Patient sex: M
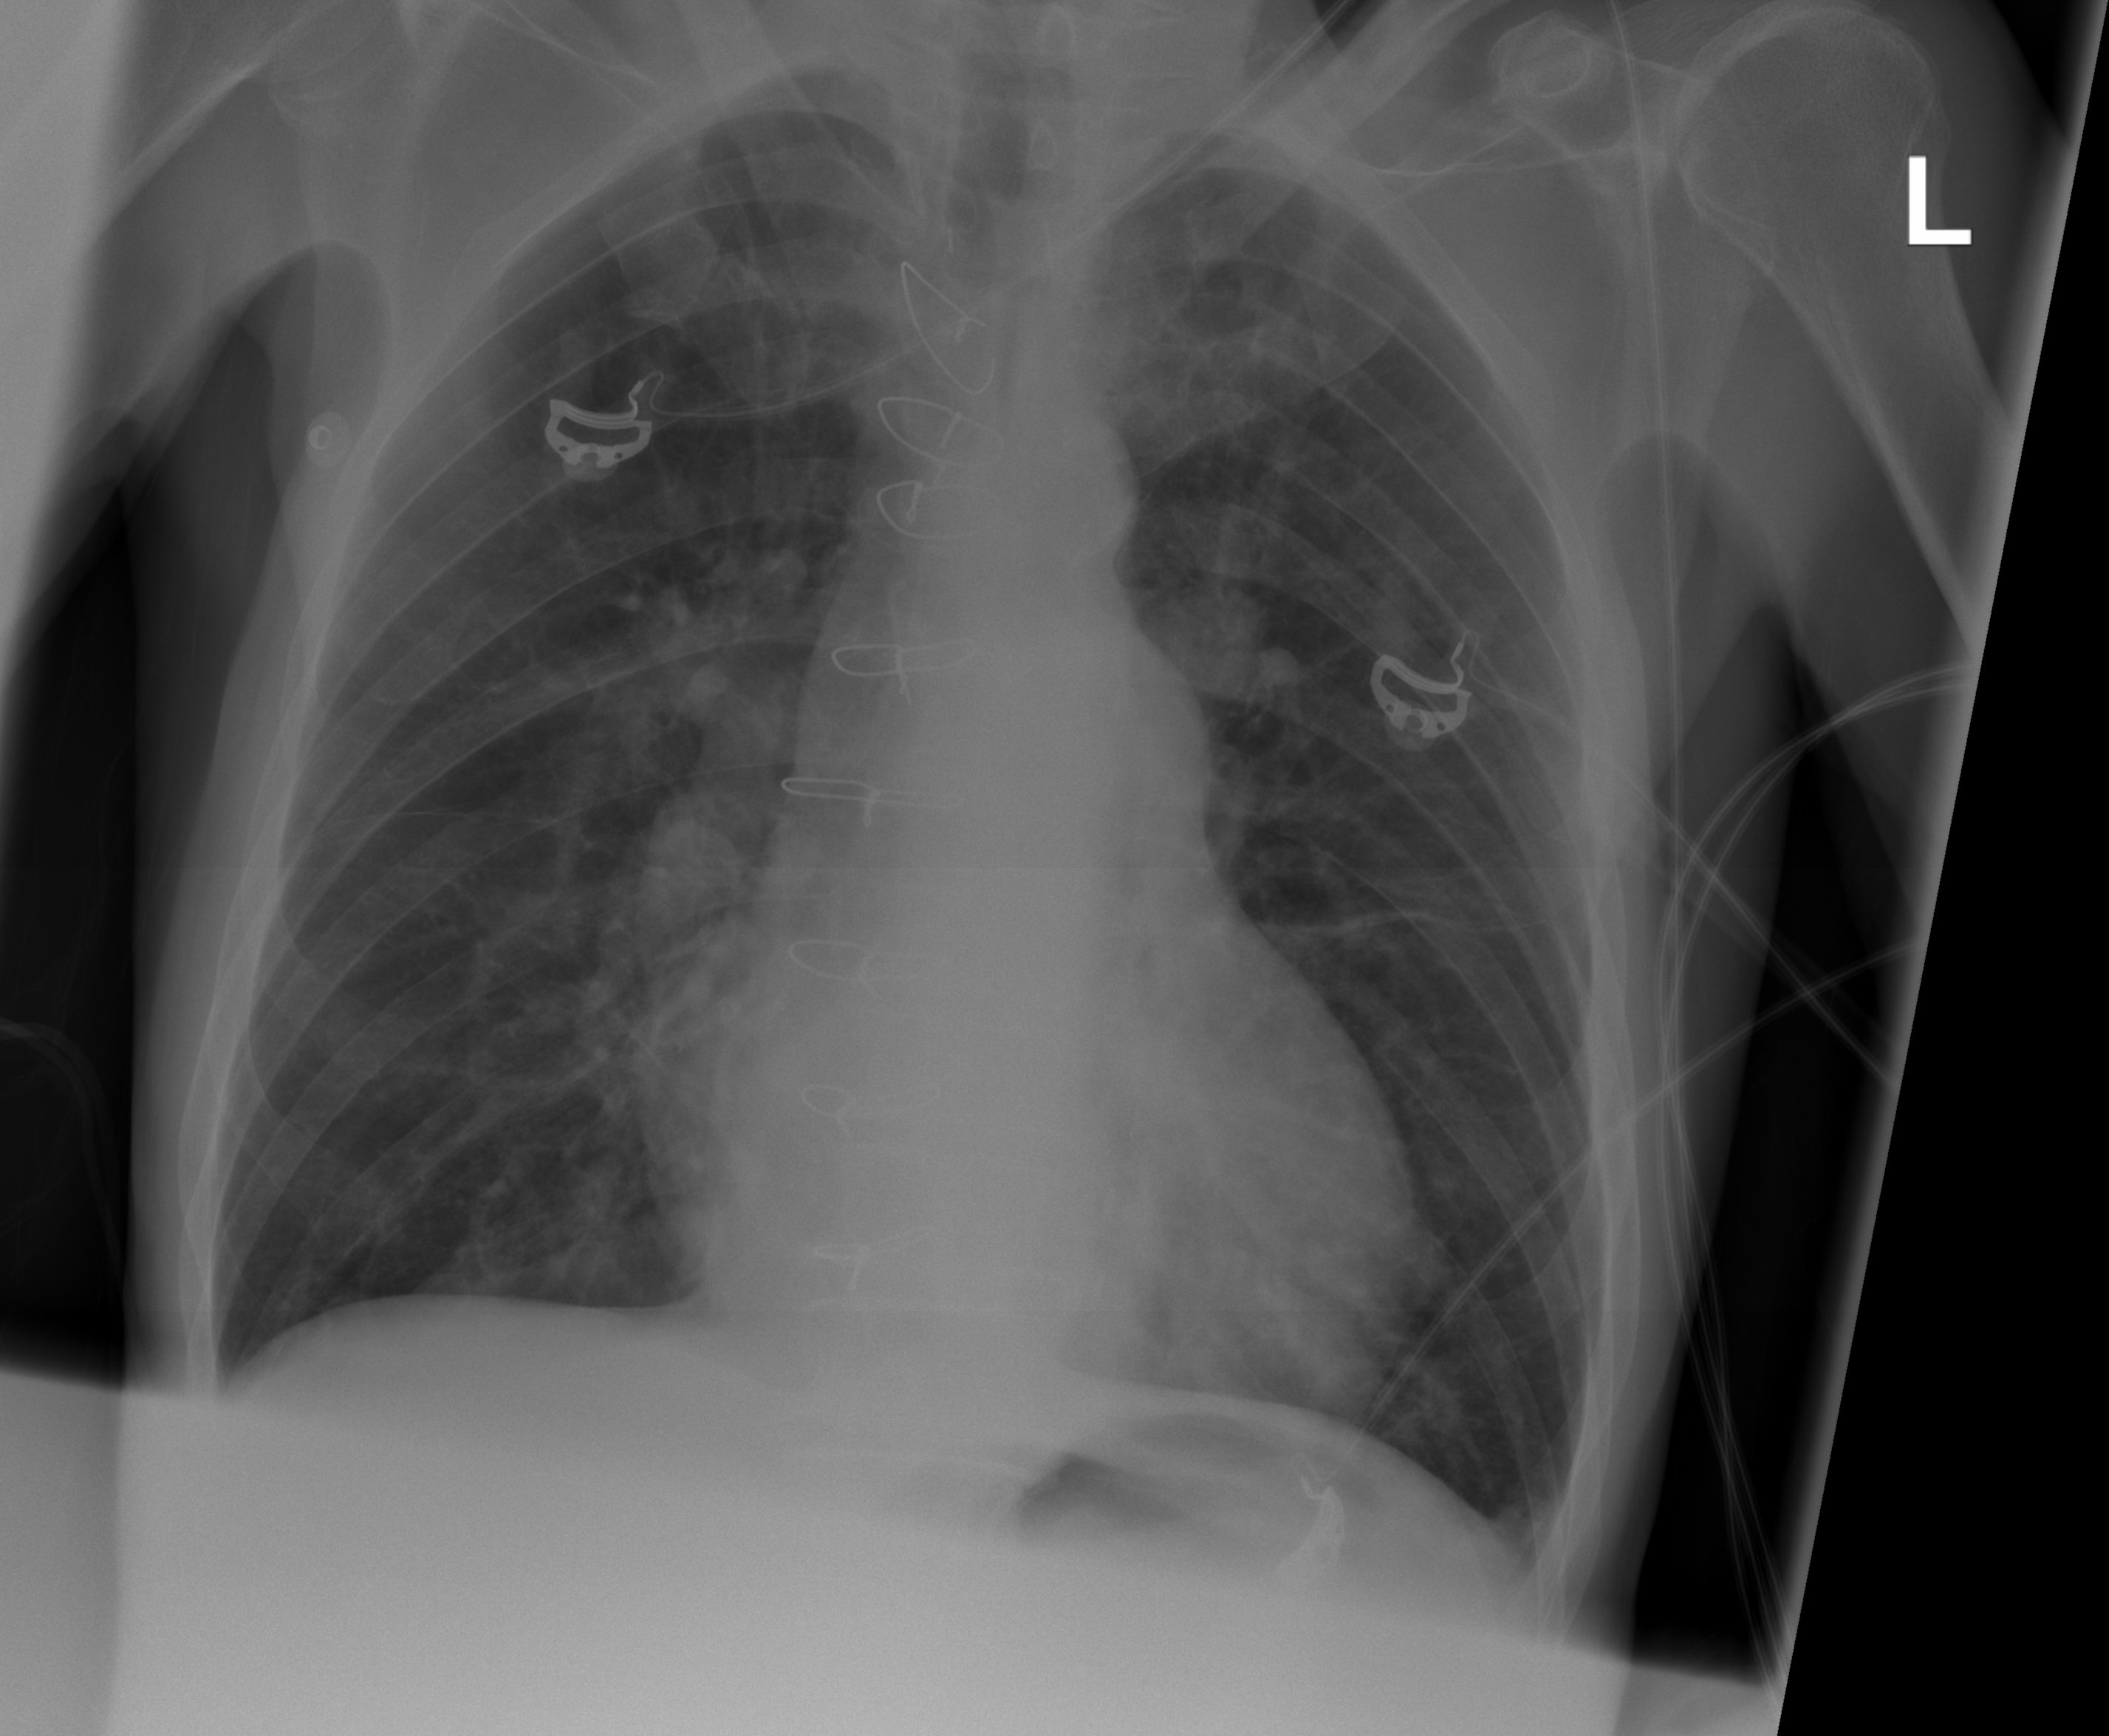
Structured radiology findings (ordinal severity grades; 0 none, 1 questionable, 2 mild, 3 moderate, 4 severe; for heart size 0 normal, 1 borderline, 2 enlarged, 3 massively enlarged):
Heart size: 2
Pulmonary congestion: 2
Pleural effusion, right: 0
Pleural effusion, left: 0
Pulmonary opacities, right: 1
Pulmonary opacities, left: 2
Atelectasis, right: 0
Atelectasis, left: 0